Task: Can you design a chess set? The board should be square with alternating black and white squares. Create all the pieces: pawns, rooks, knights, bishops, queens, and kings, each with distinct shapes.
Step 1147:
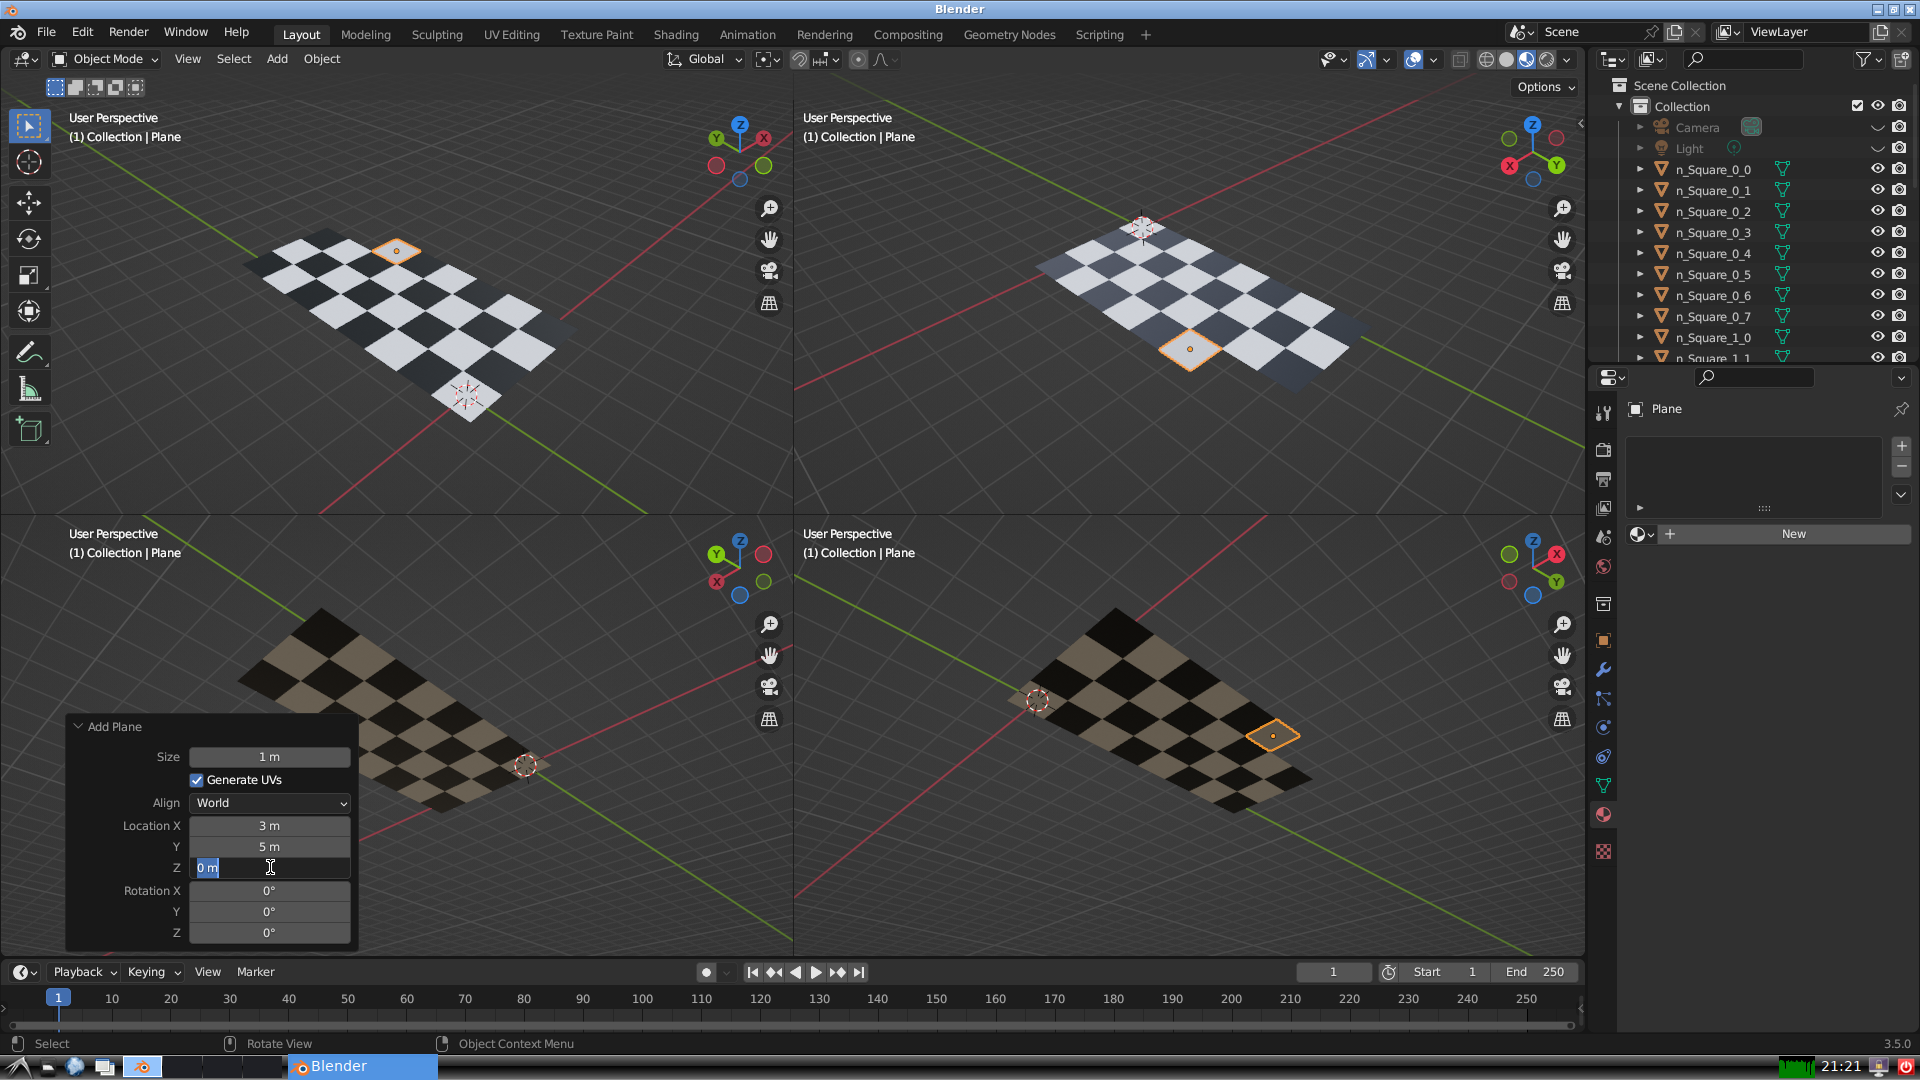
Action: input_text: 0.0